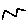
Label: zigzag